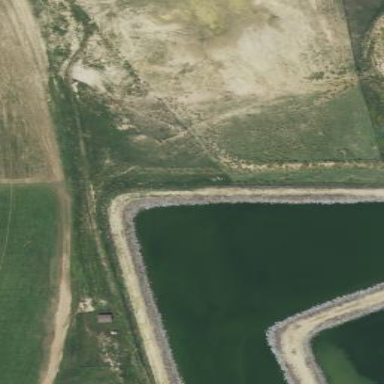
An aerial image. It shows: Reservoir of water.